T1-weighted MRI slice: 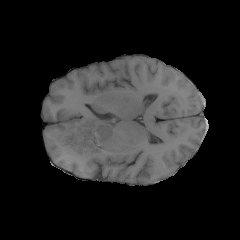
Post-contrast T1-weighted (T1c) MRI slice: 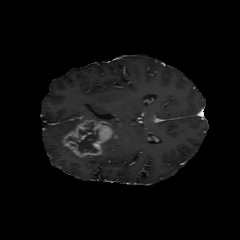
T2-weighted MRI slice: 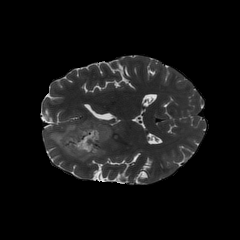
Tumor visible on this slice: yes